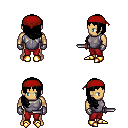
a pixel art fantasy rpg character, male body template, human, tanned skin, steel chest armor, red pants, black right-swept hairstyle, red bandana, metal gloves, gold boots, dagger, four views (front, back, left, right), 2x2 character sprite sheet, small pixel art, hard edges, no anti-aliasing